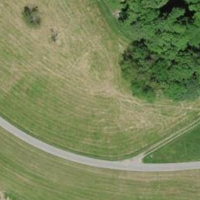
EUNIS habitat code: 25
Species observed at this site:
Pyrgus armoricanus
Spialia sertorius
Zygaena filipendulae
Polyommatus icarus